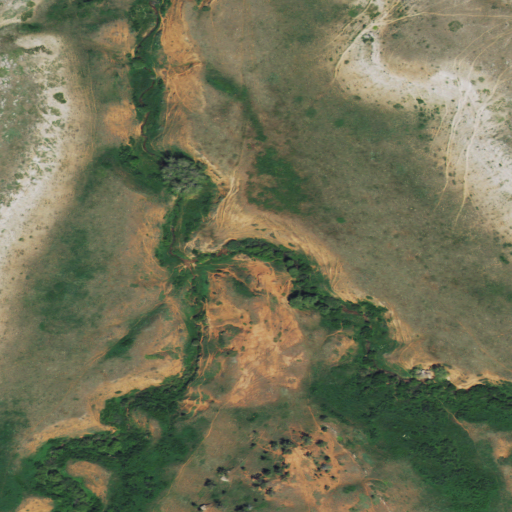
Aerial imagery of valley in Montana named Horse Coulee containing shrub, grassland, and evergreen forest